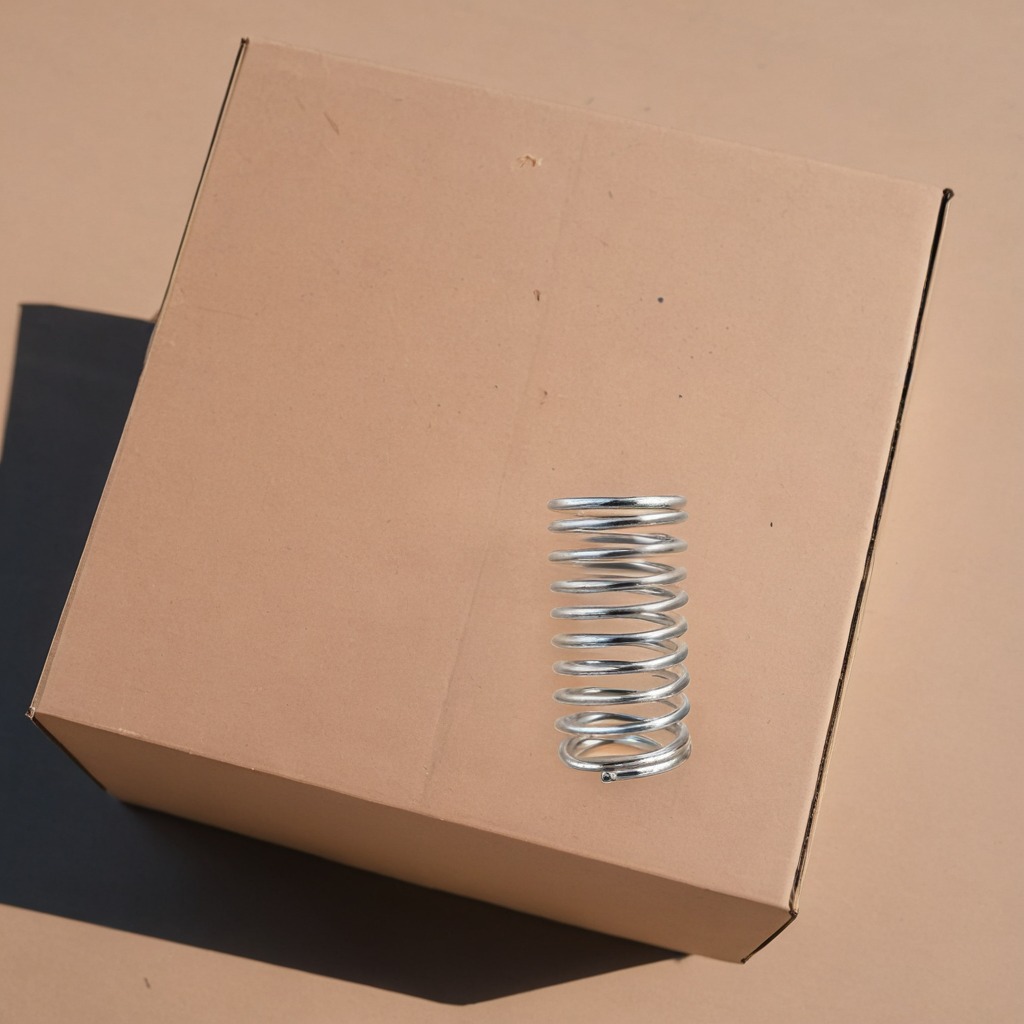
A coiled metal spring is lying on the cardboard box surface.